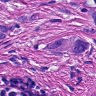
Metastatic tissue present: yes